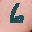
Label: 6